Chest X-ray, AP view. Patient: 30 years old, sex F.
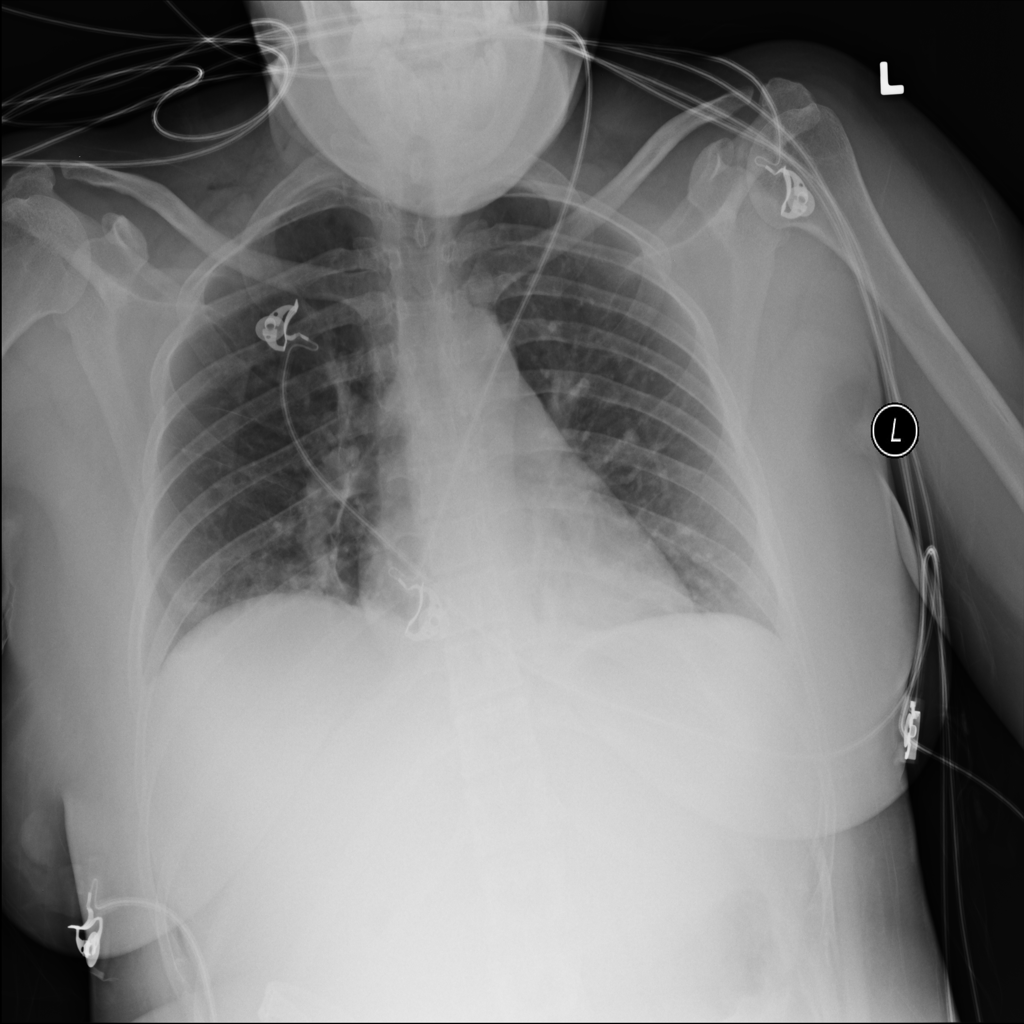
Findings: Atelectasis